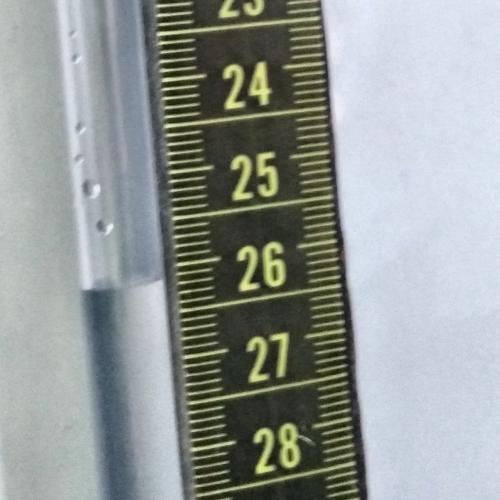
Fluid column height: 26.2 cm